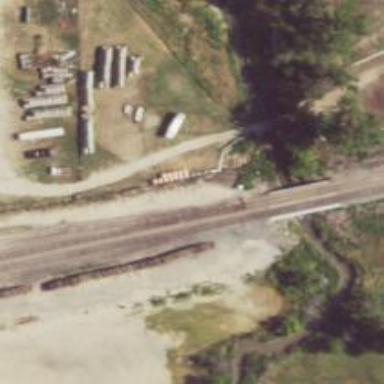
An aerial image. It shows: Railway siding for service.